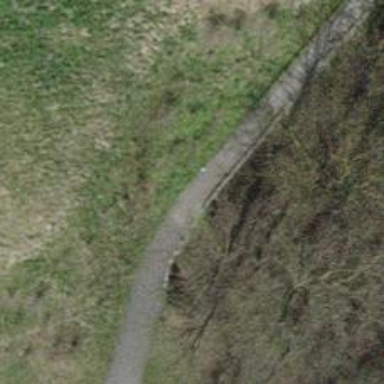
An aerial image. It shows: Road with steps.